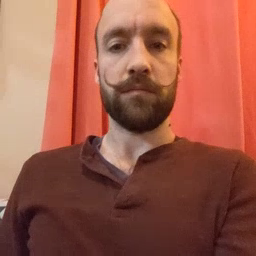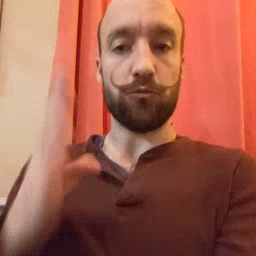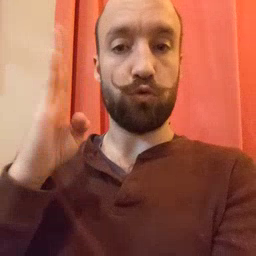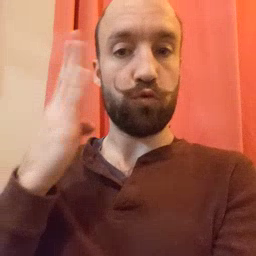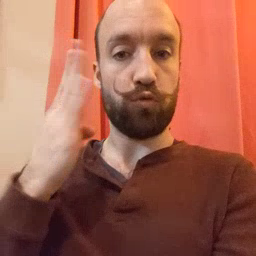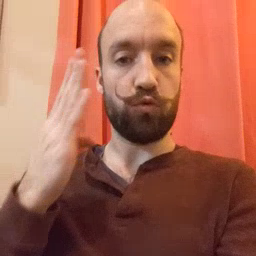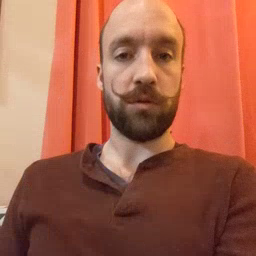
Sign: blue